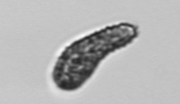
Label: Pseudochattonella_farcimen